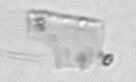
Label: detritus_transparent